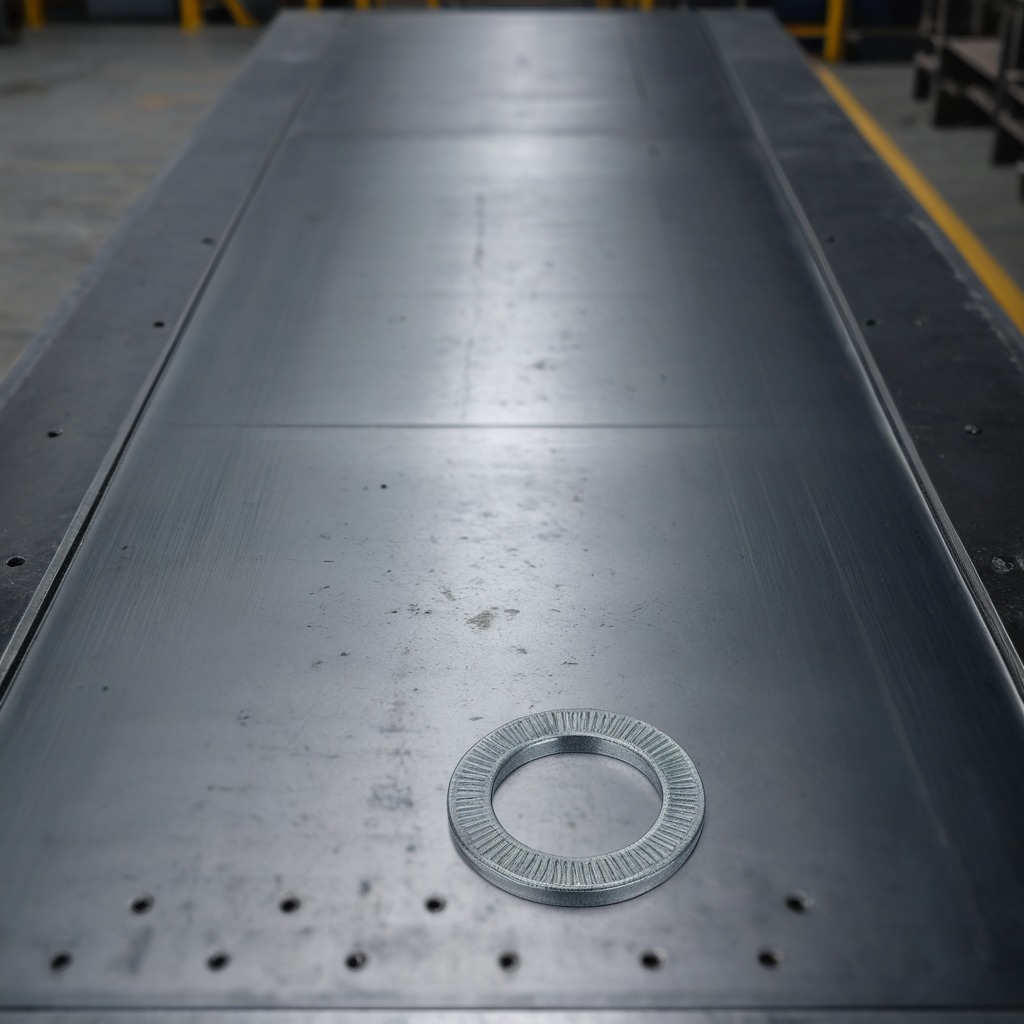
A flat metal washer is lying on the cold steel table in a mining workshop gritty textures.